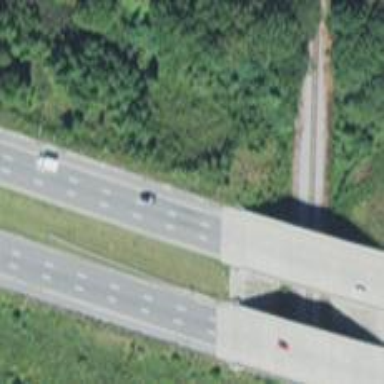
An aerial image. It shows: Bridge over motorway.